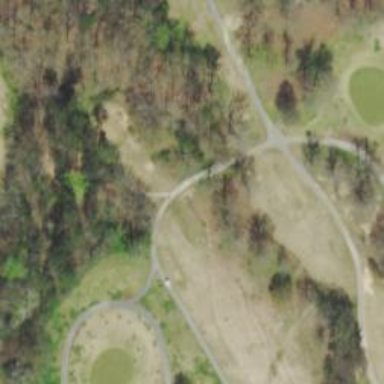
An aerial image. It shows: Pathway for golf carts.